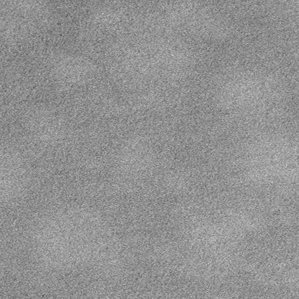
Label: frost